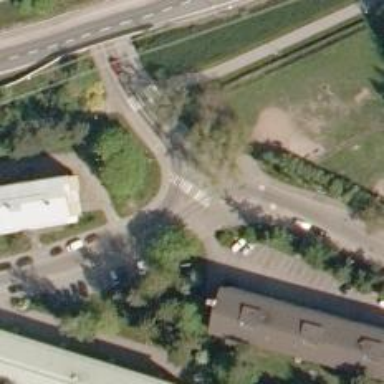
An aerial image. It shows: Footway with asphalt surface and crossing.